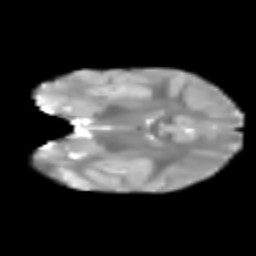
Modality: T2w
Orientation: coronal
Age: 6
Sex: male
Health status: healthy